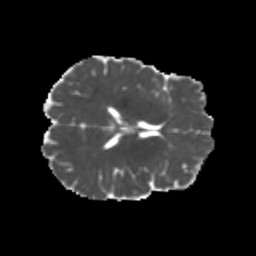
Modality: MD
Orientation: axial
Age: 23
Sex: male
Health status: healthy
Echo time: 0.074 s